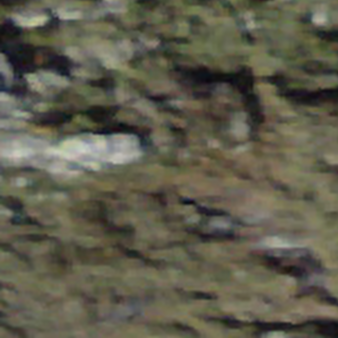
Label: other